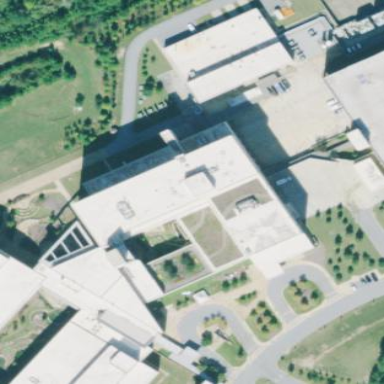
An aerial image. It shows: Hospital building.